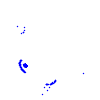
Particle: pion